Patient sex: M
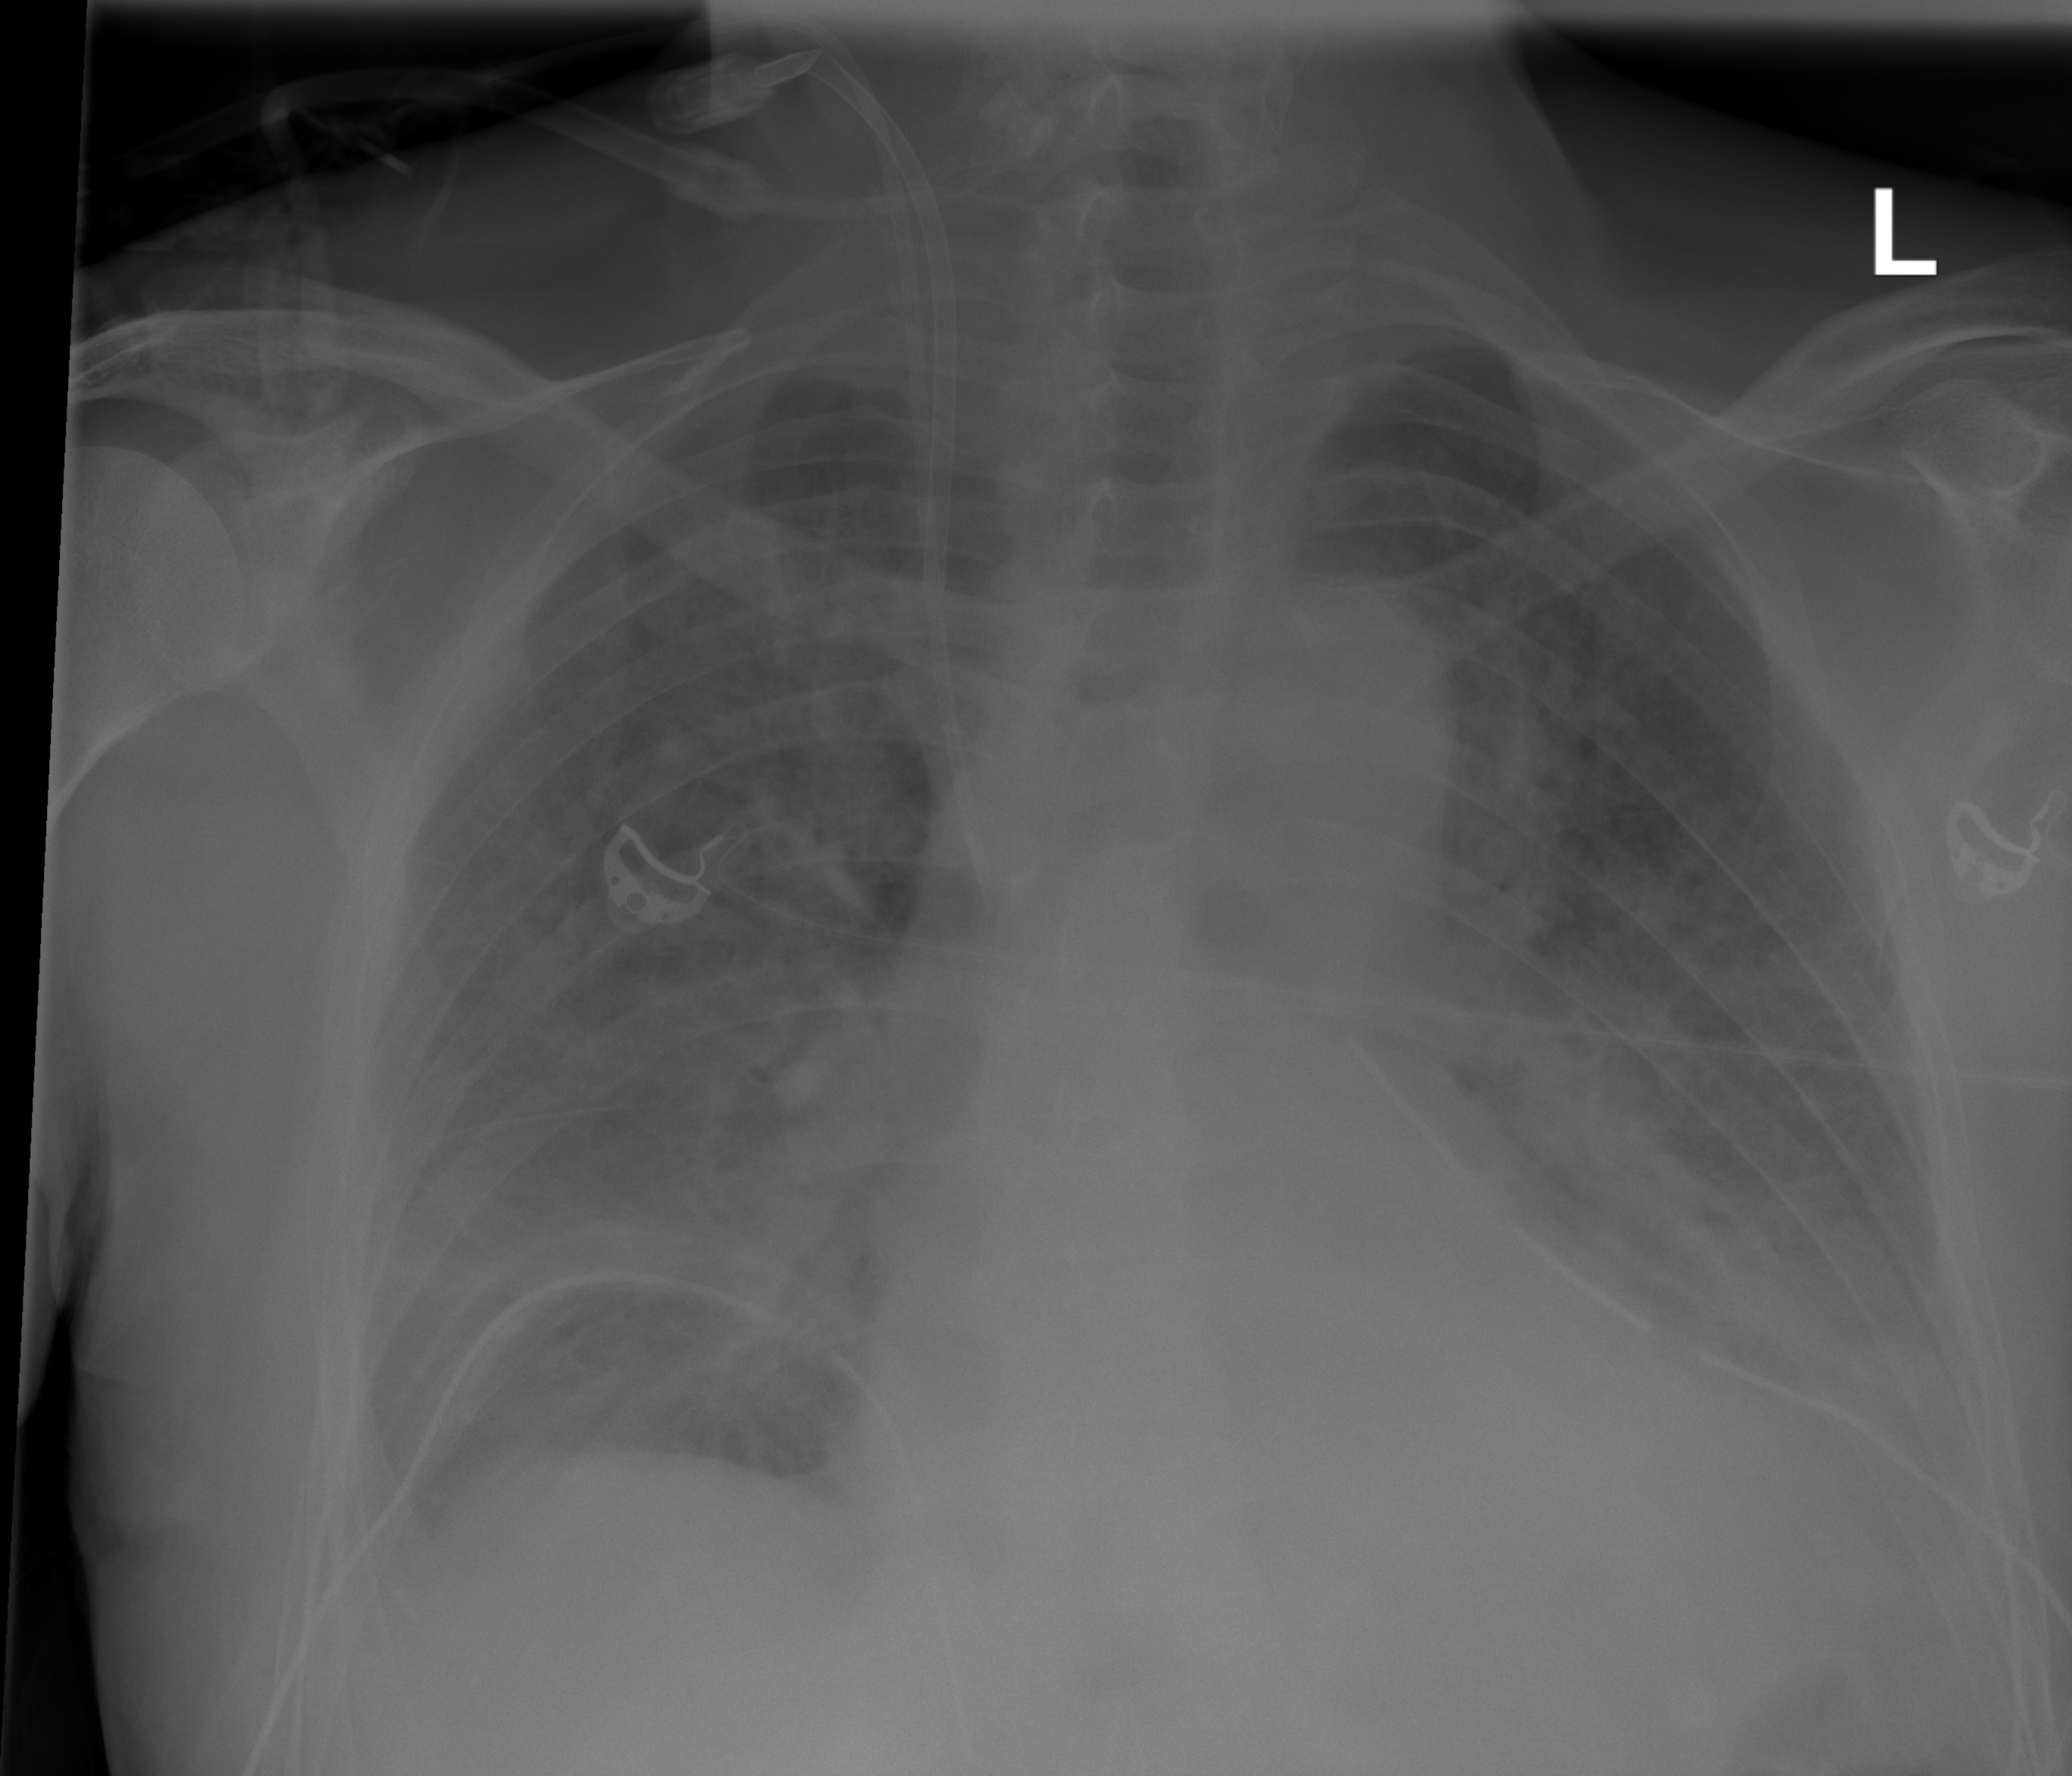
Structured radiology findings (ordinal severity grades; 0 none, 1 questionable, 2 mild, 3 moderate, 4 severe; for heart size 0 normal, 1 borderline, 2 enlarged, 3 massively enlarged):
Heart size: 2
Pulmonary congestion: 2
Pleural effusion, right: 2
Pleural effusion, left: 2
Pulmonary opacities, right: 0
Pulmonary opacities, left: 0
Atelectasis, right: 2
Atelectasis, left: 2